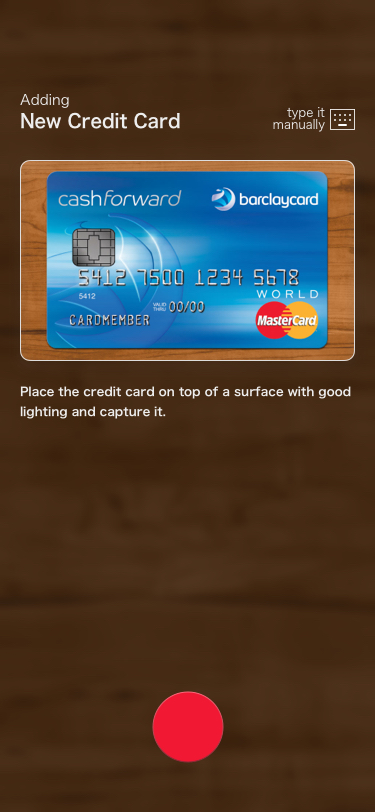
Text in this UI design:
New Credit Card
Adding
Place the credit card on top of a surface with good lighting and capture it.
type it
manually